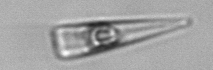
Label: Licmophora